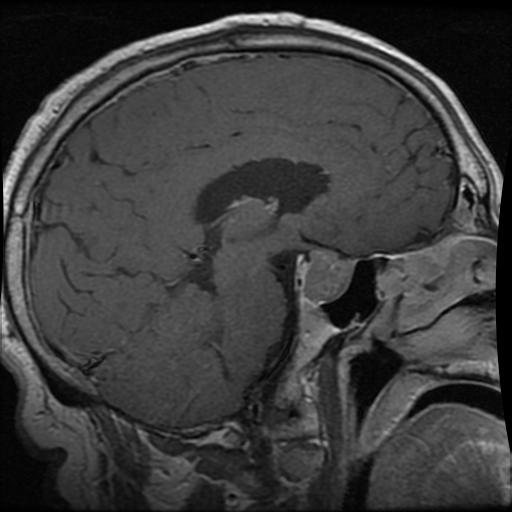
Label: pituitary